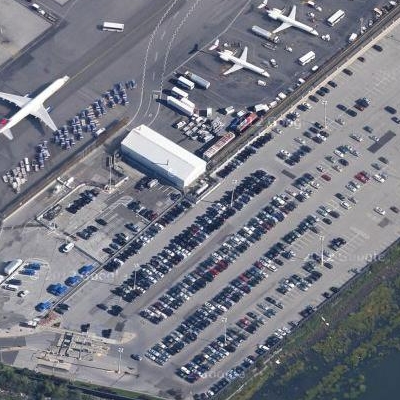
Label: Parking